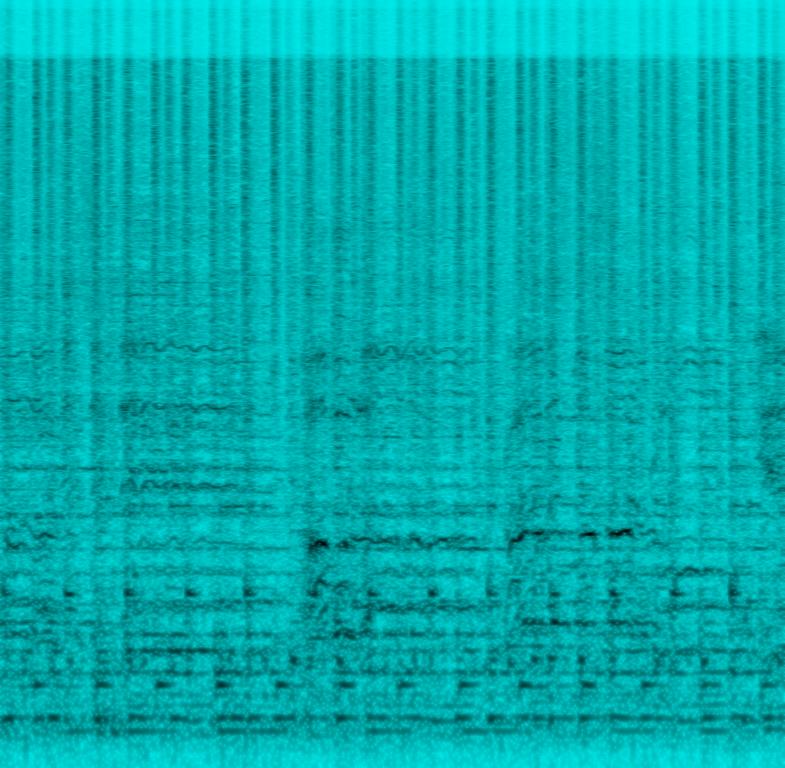
The low quality recording features harmonized male vocals singing over shimmering shakers, repetitive cowbell hits and acoustic rhythm guitar chord progressions. It is a bit noisy and loud, as it was probably recorded with the phone.